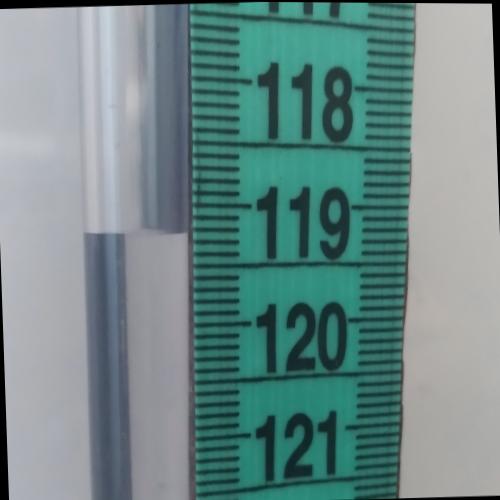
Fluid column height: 119.2 cm